五年级 · 立体几何学
(如图) 把一个长、宽、高分别为 15 厘米、 5 厘米、 5 厘米的长方体切成 3 个小正方体, 此时三个小正方体的表面积之和比原来增加( )平方厘米。

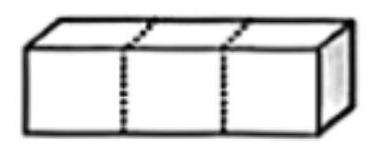
答案: 解100

【分析】把一个长方体切成 3 个小正方体, 需要切 2 次, 切 1 次增加 2 个截面的面积, 切 2 次增加 4 个截面的面积, 切开之后, 三个小正方体的表面积之和比原来长方体的表面积增加了 4 个正方形截面的面积, 据此解答。

【详解】 $5 \times 5 \times 4$

$=25 \times 4$

$=100$ (平方厘米)

【点睛】本题主要考查立体图形的切拼, 准确找出增加截面的数量是解答题目的关键。